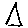
Label: triangle